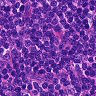
Metastatic tissue present: no